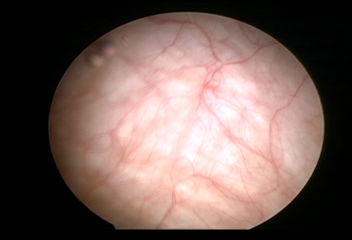
Modality: WLC
Class: Normal mucosa
Bladder cancer association: No